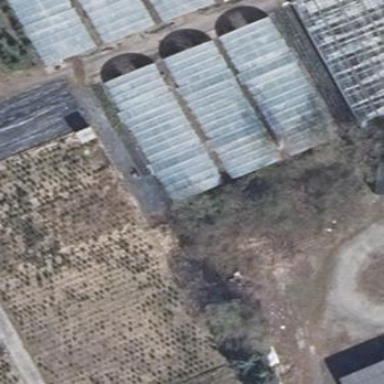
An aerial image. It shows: Greenhouse.